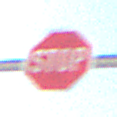
Verkehrszeichen: Stop
Umgebung: Outdoor, Nature
Tageszeit: Midday
Wetter: Clear
Licht: Natural
Jahreszeit: Summer
Kontrast: HighContrast